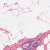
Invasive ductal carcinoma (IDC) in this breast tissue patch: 0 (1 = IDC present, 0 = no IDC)